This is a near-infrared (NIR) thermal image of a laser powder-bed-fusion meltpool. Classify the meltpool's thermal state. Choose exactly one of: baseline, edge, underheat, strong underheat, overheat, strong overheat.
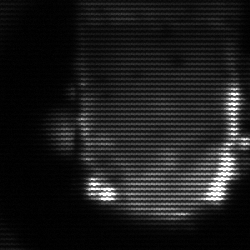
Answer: baseline